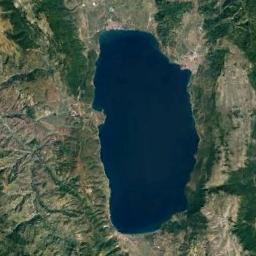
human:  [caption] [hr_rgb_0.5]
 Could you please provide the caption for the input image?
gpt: The almost rectangular blue lake is surrounded by mountains with green plants .

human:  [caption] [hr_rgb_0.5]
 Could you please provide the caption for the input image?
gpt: The lake in the picture is winding .

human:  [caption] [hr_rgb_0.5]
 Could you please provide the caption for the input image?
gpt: Many trees are beside the lake .

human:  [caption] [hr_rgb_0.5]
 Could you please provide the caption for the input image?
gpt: The lake lies in a mountainous area covered with vegetation and the water is blue .

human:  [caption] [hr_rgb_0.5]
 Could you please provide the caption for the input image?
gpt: There are green meadows and brown bare land around the blue lake .